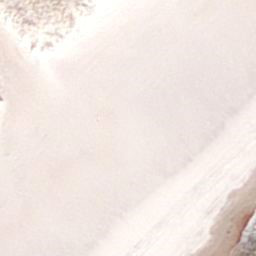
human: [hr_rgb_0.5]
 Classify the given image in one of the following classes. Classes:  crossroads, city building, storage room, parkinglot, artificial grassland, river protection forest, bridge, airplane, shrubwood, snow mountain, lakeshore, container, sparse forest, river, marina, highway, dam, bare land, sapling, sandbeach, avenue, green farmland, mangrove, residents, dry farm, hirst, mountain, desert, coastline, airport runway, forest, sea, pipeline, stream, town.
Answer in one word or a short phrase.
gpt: sandbeach